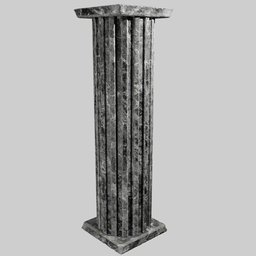
Label: architecture